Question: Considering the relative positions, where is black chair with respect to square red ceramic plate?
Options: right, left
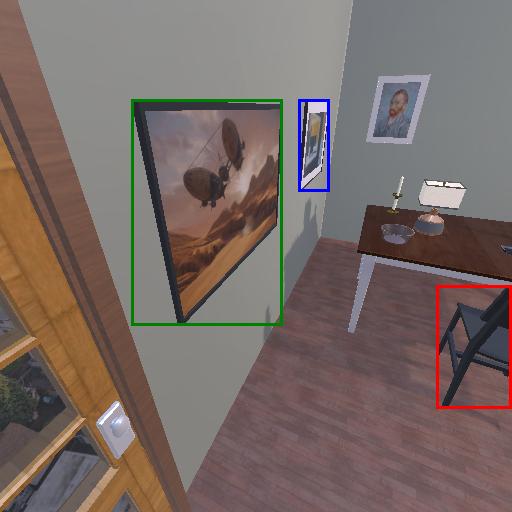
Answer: right